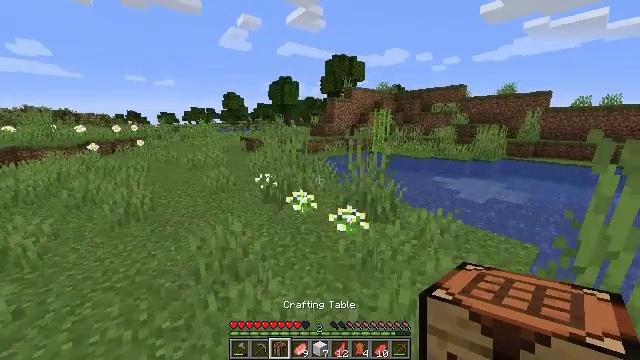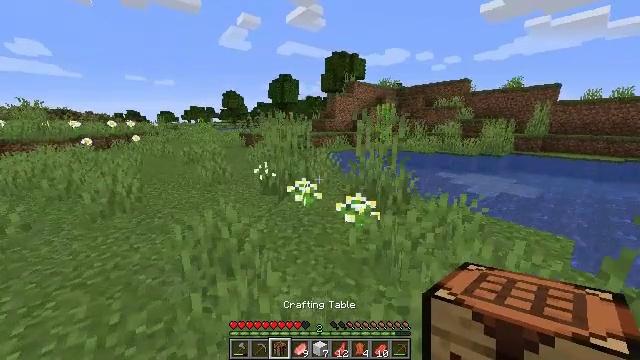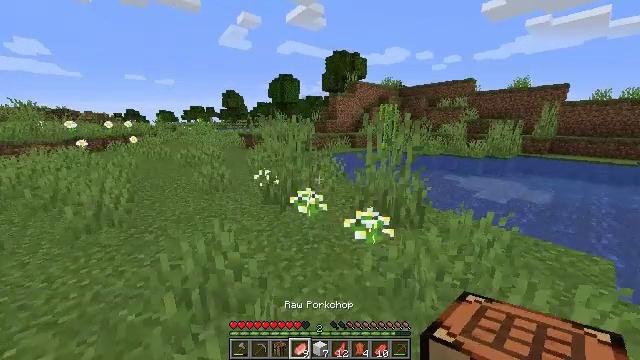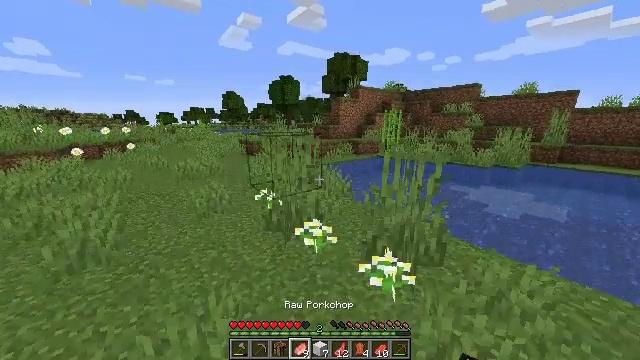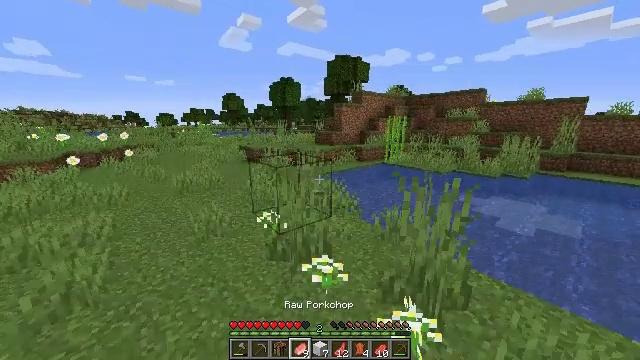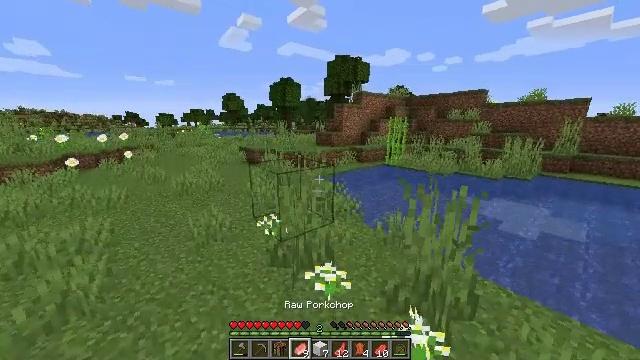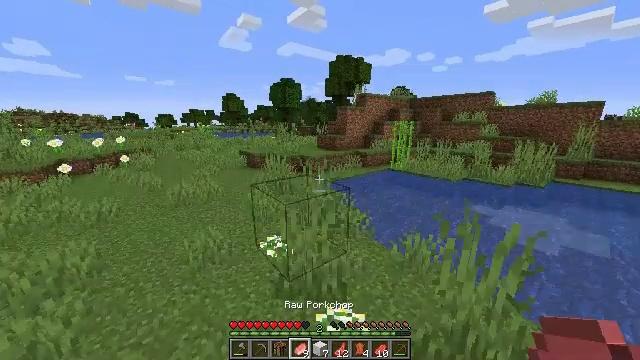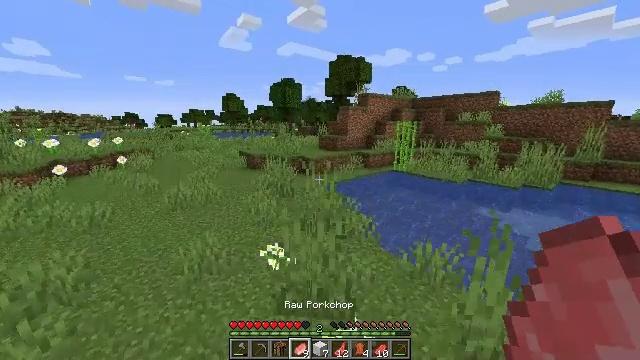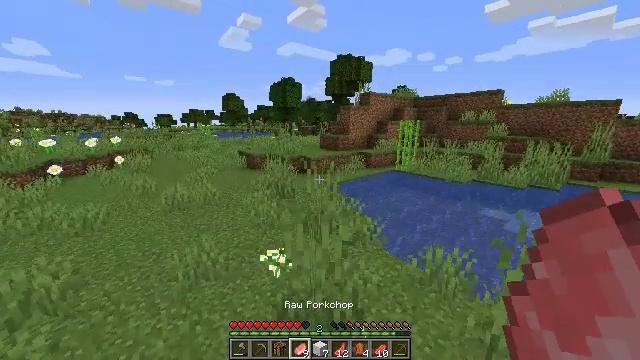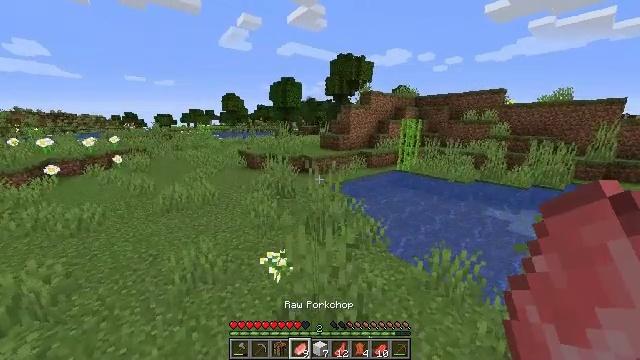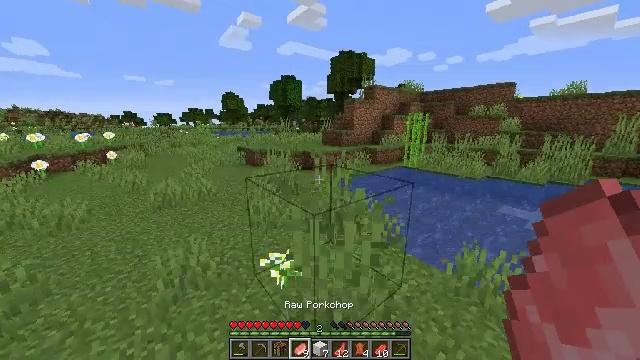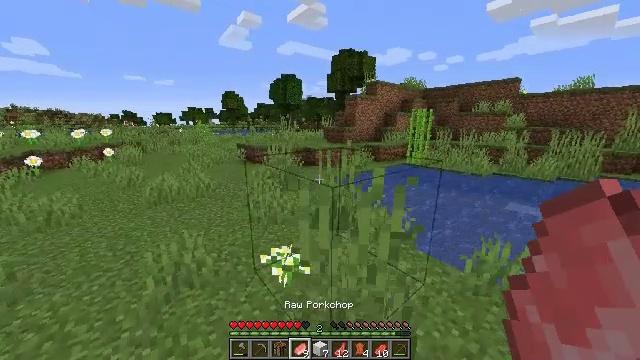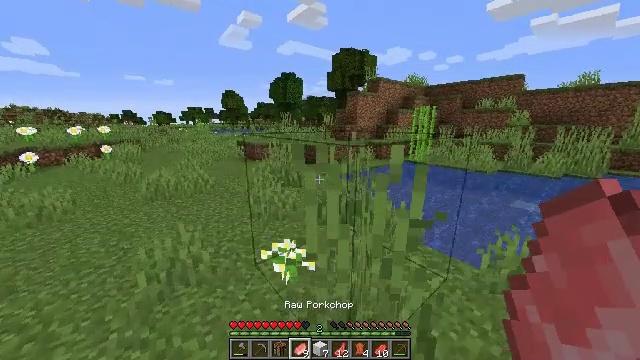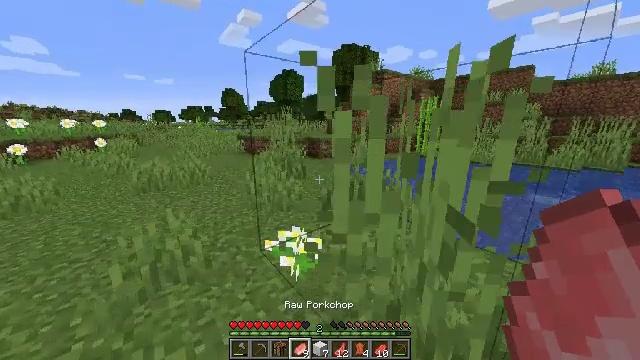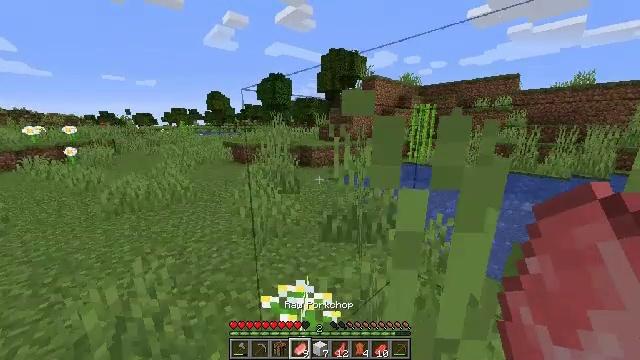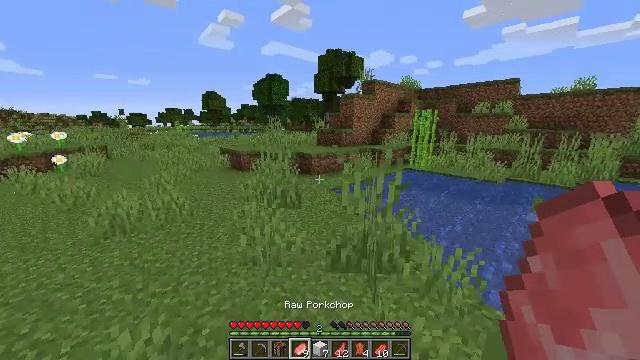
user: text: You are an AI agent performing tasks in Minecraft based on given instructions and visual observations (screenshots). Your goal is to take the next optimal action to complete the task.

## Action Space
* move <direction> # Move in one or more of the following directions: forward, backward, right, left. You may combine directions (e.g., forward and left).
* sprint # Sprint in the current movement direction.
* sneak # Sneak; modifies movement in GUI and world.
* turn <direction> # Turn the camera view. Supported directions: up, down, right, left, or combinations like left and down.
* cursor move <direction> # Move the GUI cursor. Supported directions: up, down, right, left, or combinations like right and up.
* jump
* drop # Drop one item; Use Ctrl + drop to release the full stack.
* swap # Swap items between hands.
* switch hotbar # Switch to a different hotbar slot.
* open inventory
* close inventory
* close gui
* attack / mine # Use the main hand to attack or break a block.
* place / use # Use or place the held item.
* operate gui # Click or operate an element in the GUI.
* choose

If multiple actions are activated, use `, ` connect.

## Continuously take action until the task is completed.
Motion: motion action
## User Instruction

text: Mine the grass in the plains.
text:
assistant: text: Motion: move forward and move left, sprint, jump
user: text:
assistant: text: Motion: move forward and move left, sprint, jump
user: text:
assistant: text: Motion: move forward and move left, sprint, jump
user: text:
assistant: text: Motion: move forward and move left, sprint, jump
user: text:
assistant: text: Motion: move forward, sprint, jump
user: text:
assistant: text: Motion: move forward, sprint, jump
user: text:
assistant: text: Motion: move forward, sprint, jump
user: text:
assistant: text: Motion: move forward, sprint, jump
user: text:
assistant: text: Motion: move forward and move left, sprint, jump
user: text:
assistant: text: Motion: move forward and move left, sprint, jump
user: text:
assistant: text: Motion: move forward and move left, sprint, jump
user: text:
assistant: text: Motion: move forward and move left, sprint, jump
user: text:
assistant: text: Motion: move forward and move left, sprint, jump
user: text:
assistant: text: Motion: move forward and move left, sprint, turn right, jump
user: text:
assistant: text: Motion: move forward and move left, sprint, jump
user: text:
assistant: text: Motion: move forward and move left, sprint, jump
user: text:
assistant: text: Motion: move forward and move left, sprint, jump
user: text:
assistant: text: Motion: move forward and move left, sprint, jump
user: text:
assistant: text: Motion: move forward, sprint, jump
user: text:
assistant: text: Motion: move forward, sprint, turn right, jump
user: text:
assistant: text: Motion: move forward, sprint, turn right, jump
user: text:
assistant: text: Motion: move forward and move left, sprint, turn right, jump
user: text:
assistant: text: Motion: move forward and move left, sprint, turn right, jump
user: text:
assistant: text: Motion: move forward and move left, sprint, turn right, jump
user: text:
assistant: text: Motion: move forward and move left, sprint, turn right and down, jump
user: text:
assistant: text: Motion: move forward and move left, sprint, turn right and down, jump
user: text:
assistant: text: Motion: move forward and move left, sprint, turn right, jump
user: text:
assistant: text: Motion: move forward, sprint, turn right, jump
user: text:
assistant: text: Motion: move forward, sprint, turn right, jump
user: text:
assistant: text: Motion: move forward, sprint, turn right, jump